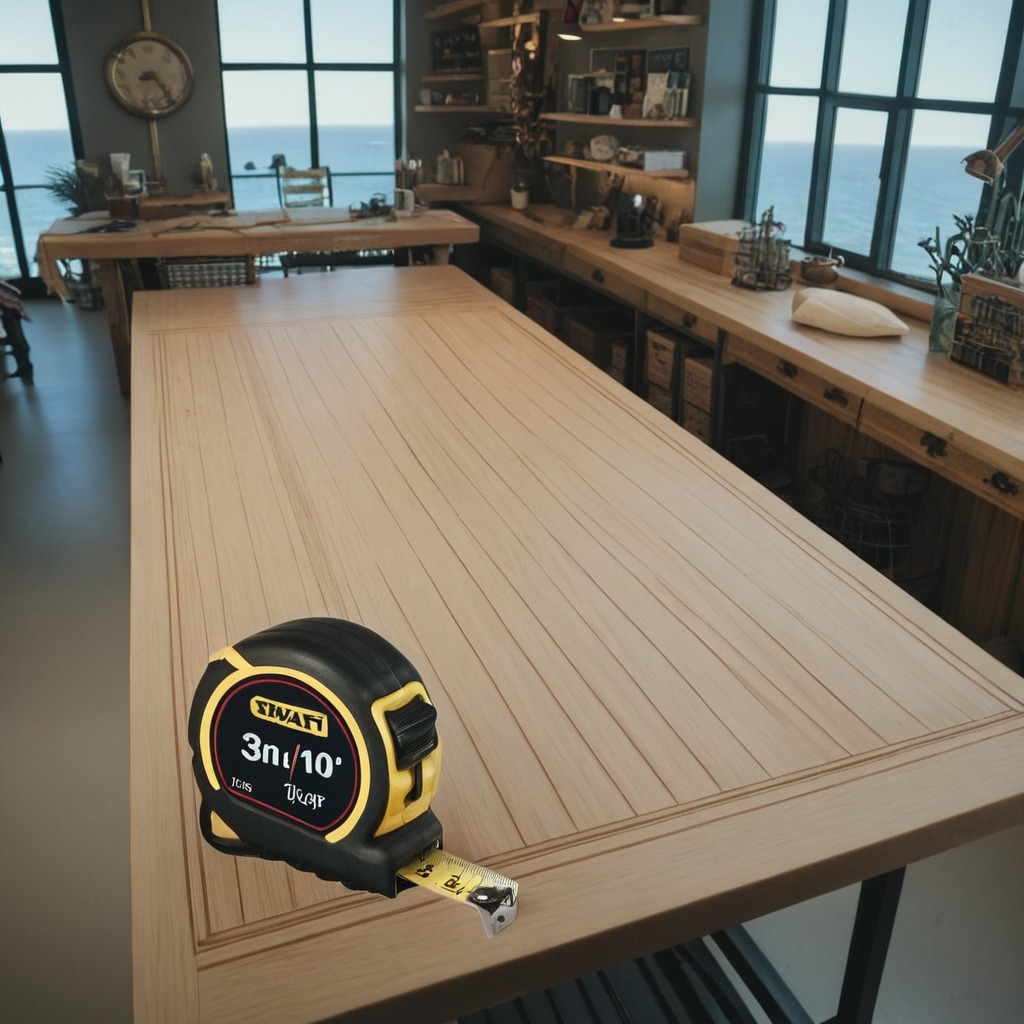
A measuring tape is lying on a workbench inside a coastal fishing gear workshop.